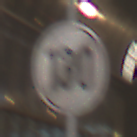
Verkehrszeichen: EndeGeschwindigkeit130
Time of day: NotSpecified
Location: Indoor (Urban)
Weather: NotSpecified
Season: NotSpecified
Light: Artificial